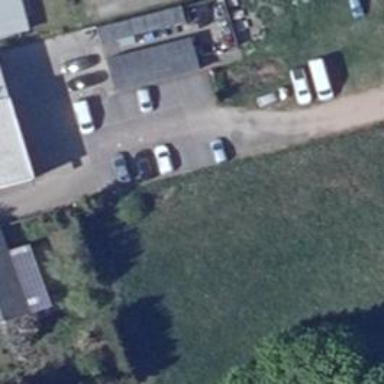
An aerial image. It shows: Parking area with surface.